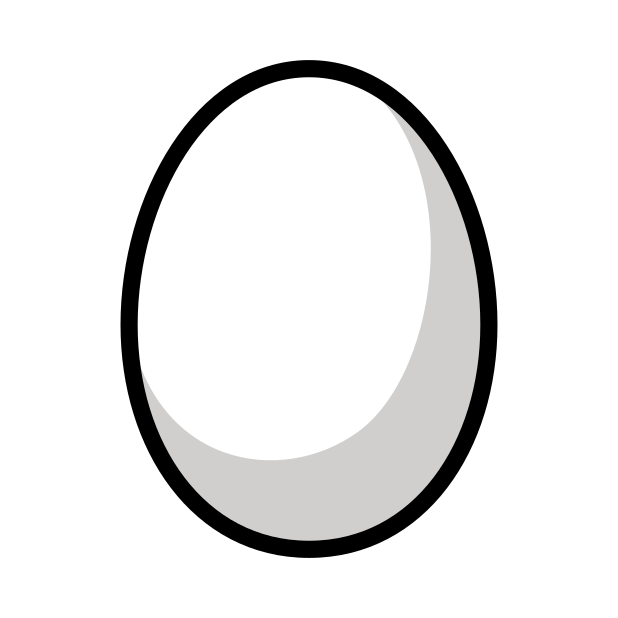
egg